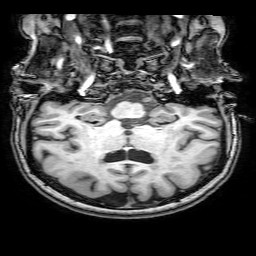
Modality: T1w
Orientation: sagittal
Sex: female
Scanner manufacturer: philips
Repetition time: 0.008055 s
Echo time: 0.00368 s